Question: I am trying to click an action menu option and getting this error in cypress:
'''
Timed out retrying after 4050ms: cy.click() failed because this element is not visible:
<div id="pay-off-holiday-option" class="ng-star-inserted">...</div>
This element <div#pay-off-holiday-option.ng-star-inserted> is not visible because its parent <div#ngx_poppperjs_63.ngxp__container.ngxp__animation.popper-actions> has CSS property: display: none
Fix this problem, or use {force: true} to disable error checking.
'''
I have tried adding 'force:true' on the click and it just moves the menu weirdly, rather than clicking on the element.
Here is how the dom looks like:

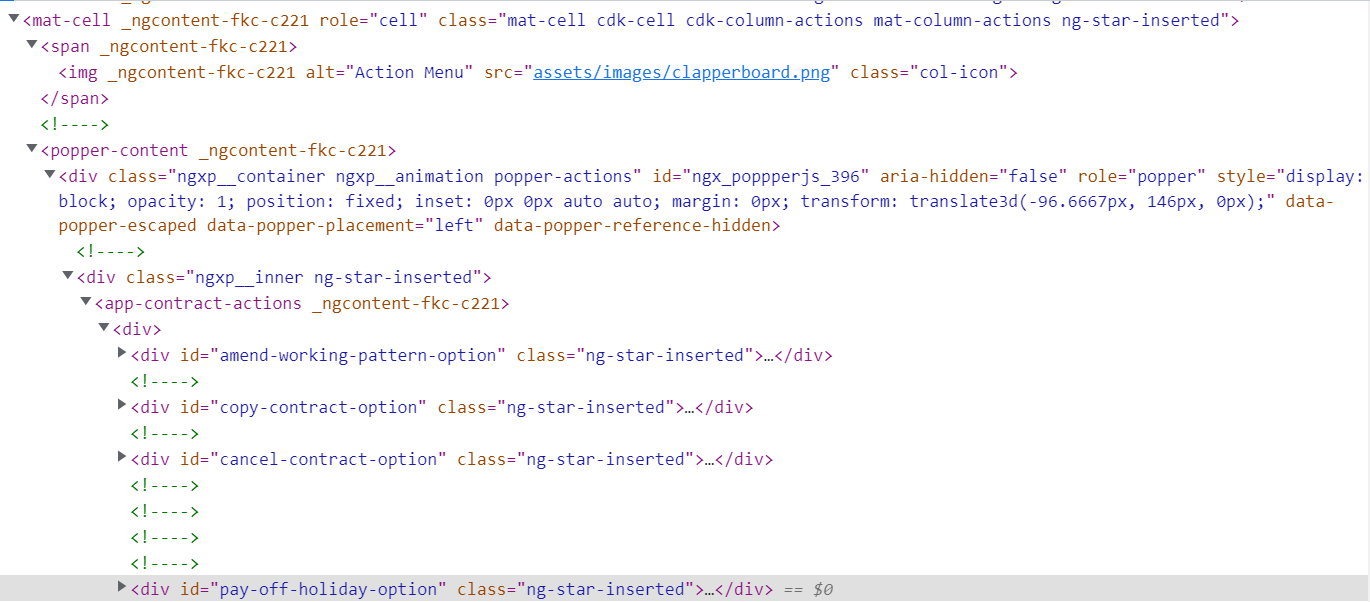
Answer: You have information on how you can workaround this problem.
Add optional 'option' param.
'''
Element.click({force: true});
'''
There you can find more information: <URL>